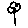
Label: flower